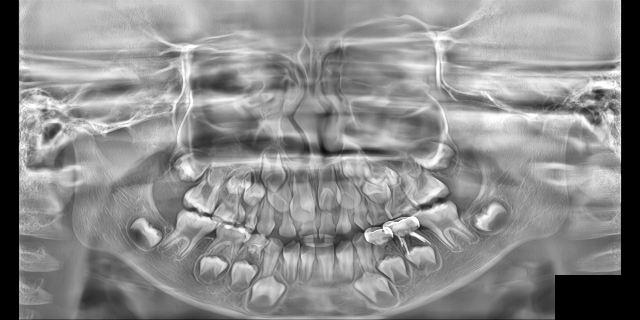
child